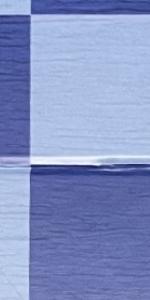
Label: Empty